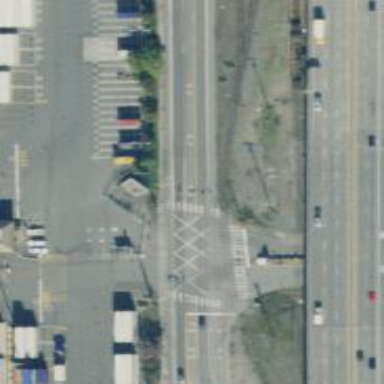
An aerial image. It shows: Railway crossing.